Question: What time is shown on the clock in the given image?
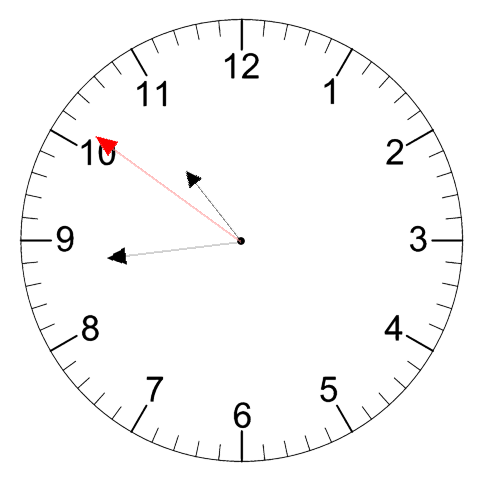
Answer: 10:43:51